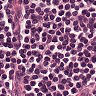
Metastatic tissue present: no